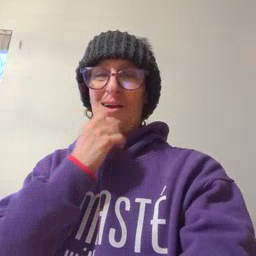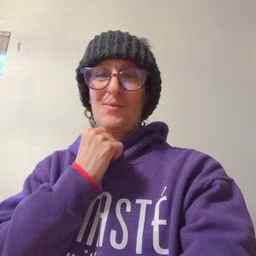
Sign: underwear